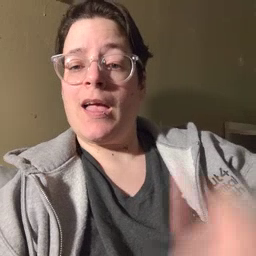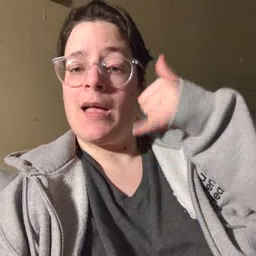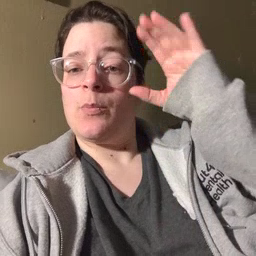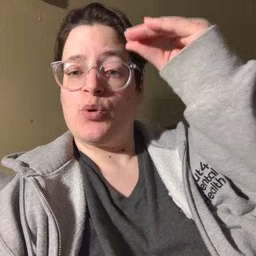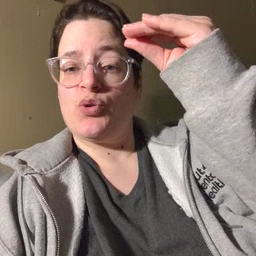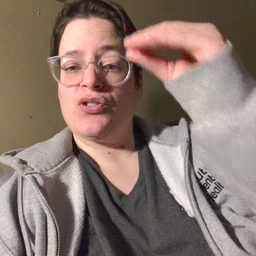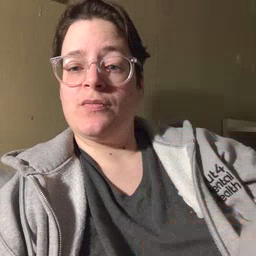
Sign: cowboy